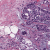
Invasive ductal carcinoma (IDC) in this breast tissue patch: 1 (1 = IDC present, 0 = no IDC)